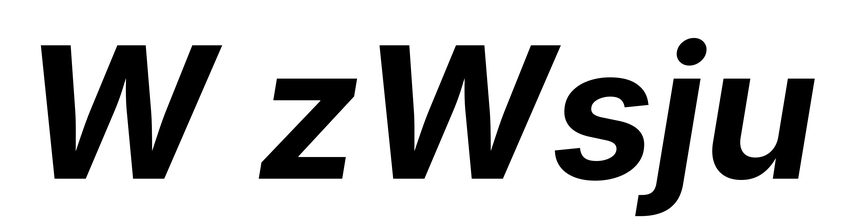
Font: Inter-Italic_Bold_Italic